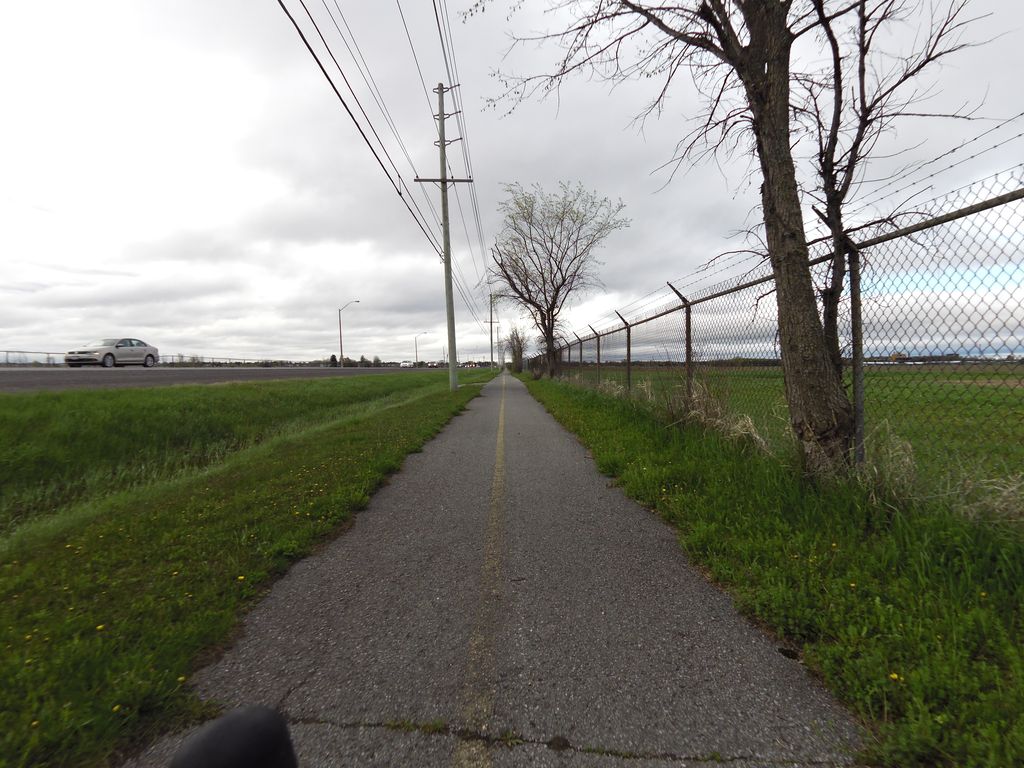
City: ottawa-gatineau